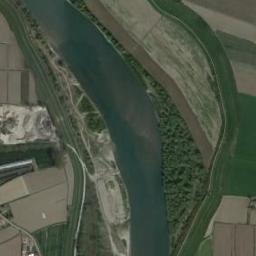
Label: river